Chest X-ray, AP view. Patient: 53 years old, sex F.
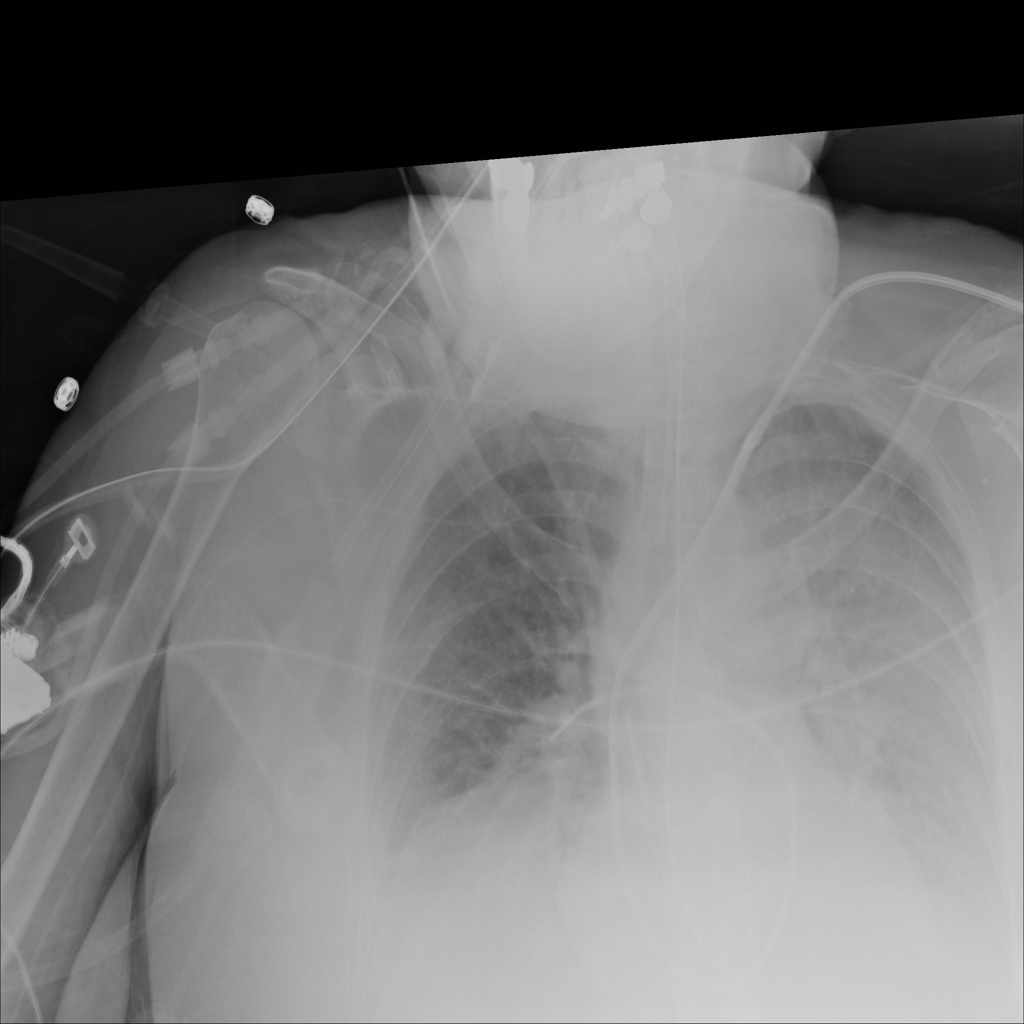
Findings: Consolidation